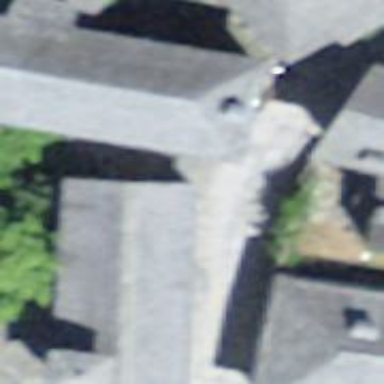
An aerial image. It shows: Place of worship with gabled grey roof.